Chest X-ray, PA view. Patient: 40 years old, sex M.
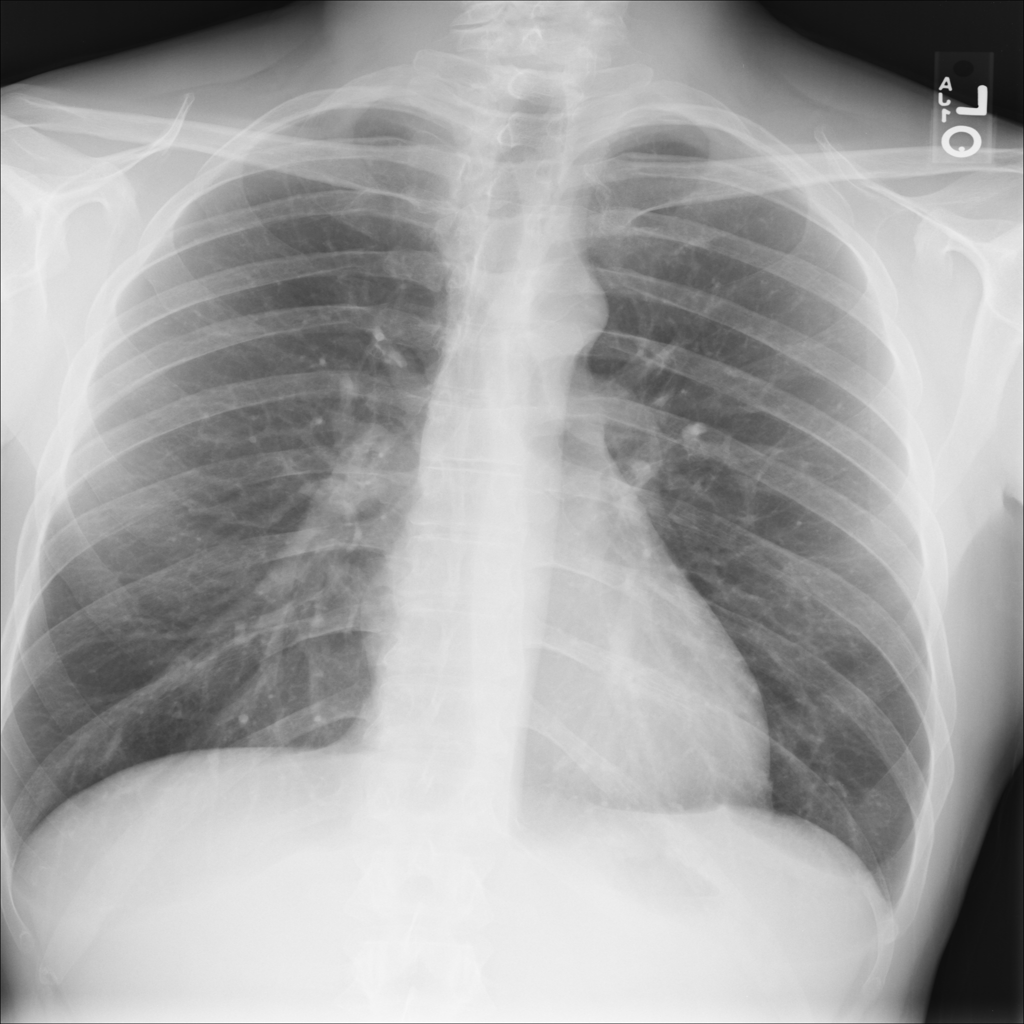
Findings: No Finding